Question: I'm writing a program to solve this problem:
> Stock stored containers with goods of various kinds of N . All
containers are written in N stacks . In each stack may be containers
with goods of any species ( stack can be initially empty) .Forklift can take any of the top container pile and put it on top of
any stack . You must put all the containers with the product of the
first kind in the first stack , the second type - the second stack ,
etc.The program should print the sequence of actions forklift or a message
stating that the problem has no solution .Input FormatThe first line of input contains a single positive integer N, does not
exceed 500 . The next N lines describe the stack of containers , first
recorded by ki - number of containers in the stack , and then ki
properties - types of goods in containers in the stack from the bottom
up . At the beginning of each stack of not more than 500 containers (
containers during transport this restriction can be broken ) . Output
data format The program should print the description of the truck
action : for each action type two numbers - from which to take the
container stacks and stack which put. ( Note that minimize the amount
of truck operations is not required. ) If there is no solution , you
need to display a single number 0 . If the containers are initially
correctly placed into piles , the output does not need anything .
Example:
Input:
'''
3
4 1 2 3 2
0
0
'''
Output:
'''
1 2
1 3
1 2
'''
So, I wrote a program. And you can see the code below:
'''
#include <iostream>
using namespace std;
// Zdes', koroche, stek.
struct Node{
int data;
Node *next;
};
Node* push(Node *start, int d){
Node *a = new Node;
a -> data = d;
a -> next = start;
return a;
}
Node* pop(Node *s, int &d){
d = (s -> data);
Node *a = s -> next;
delete s;
return a;
}
void move(Node **stack, int from, int to, int save, int *size, int *number){
int k = 0;
while(size[to] != number[to]){
stack[from] = pop(stack[from], k);
if(k - 1 == to){
stack[to] = push(stack[to], k);
size[to]++;
cout << from + 1 << " " << to + 1 << endl;
}
else{
stack[save] = push(stack[save], k);
size[save]++;
cout << from + 1 << " " << save + 1 << endl;
}
size[from]--;
}
if(save > to){
while(size[save] != number[save]){
stack[save] = pop(stack[save], k);
stack[from] = push(stack[from], k);
size[save]--;
size[from]++;
cout << save + 1 << " " << from + 1 << endl;
}
}
else{
while(size[save] != 0){
stack[save] = pop(stack[save], k);
stack[from] = push(stack[from], k);
size[save]--;
size[from]++;
cout << save + 1 << " " << from + 1 << endl;
}
}
}
void to_one(Node **stack, int to, int m, int *size){
int k = 0;
for(int i = to + 1; i < m; i++){
while(size[i] != 0){
stack[i] = pop(stack[i], k);
stack[to] = push(stack[i], k);
size[to]++;
size[i]--;
cout << i + 1 << " " << to + 1 << endl;
}
}
}
int main(){
int n = 0;
int k = 0;
cin >> n;
Node **stack = new Node*[n]; // nashi polki
int *size = new int[n]; // kolichestvo elementov na kazhdoi polke iznachal'no
int *number = new int[n]; // kolichestvo elementov sootvetstvuiushchego tipa
for(int i = 0; i < n; i++) number[i] = 0;
for(int i = 0; i < n; i++){
cin >> size[i];
for(int j = 0; j < size[i]; j++){
cin >> k;
number[k - 1]++;
stack[i] = push(stack[i], k);
} // formiruem nashi polki
}
int from = 0;
int m = n; // vspomogatel'naia peremennaia kolichestva neotsortirovannykh polok
//sperva vse perenesem v odnu polku (pervuiu)
to_one(stack, from, m, size);
int save = 1; // vspomogatel'naia
//Teper' vosstanovim posledniuiu stopku, a vspomogatel'noi budet vtoraia.
int to = m - 1;
move(stack, from, to, save, size, number);
//Teper' nasha gotovaia posledniaia stopka stanet rezervnoi navsegda.
save = to;
//A teper' otdel'no rassmotrim polki mezhdu poslednei i pervoi, povtoriv tsikl vyshe.
m--;
for(int i = m; i > from; i--){
to = i - 1;
to_one(stack, from, i, size);
move(stack, from, to, save, size, number);
}
delete []number;
delete []size;
return 0;
}
'''
I tried to debug it and this is what I got.
My input was:
'''
4
4 1 2 3 4
1 3
3 2 1 4
3 2 1
'''
Program crashed after this output:
'''
2 1
3 1
3 1
3 1
4 1
4 1
1 2
'''
Screenshot:

I don't know why I get this error.
Help me please.
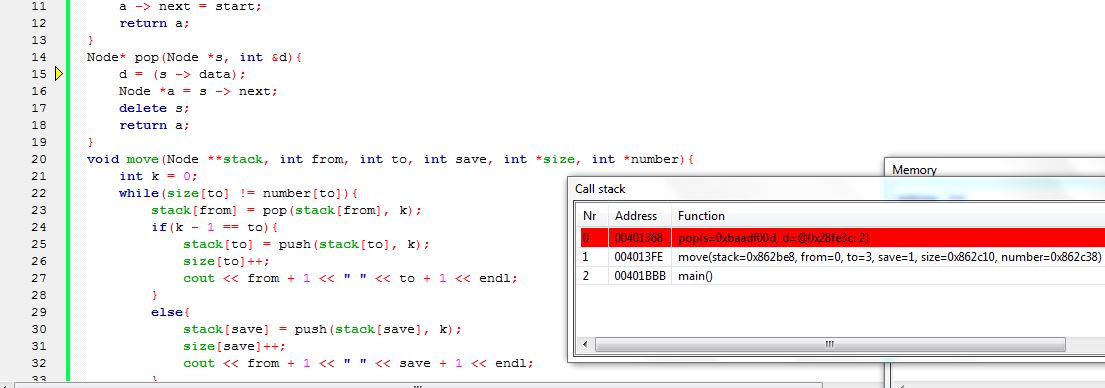
Answer: Problem was in
'''
stack[to] = push(stack[i], k);
'''
Should be
'''
stack[to] = push(stack[to], k);
'''
Thanks to Joe Z.